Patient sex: F
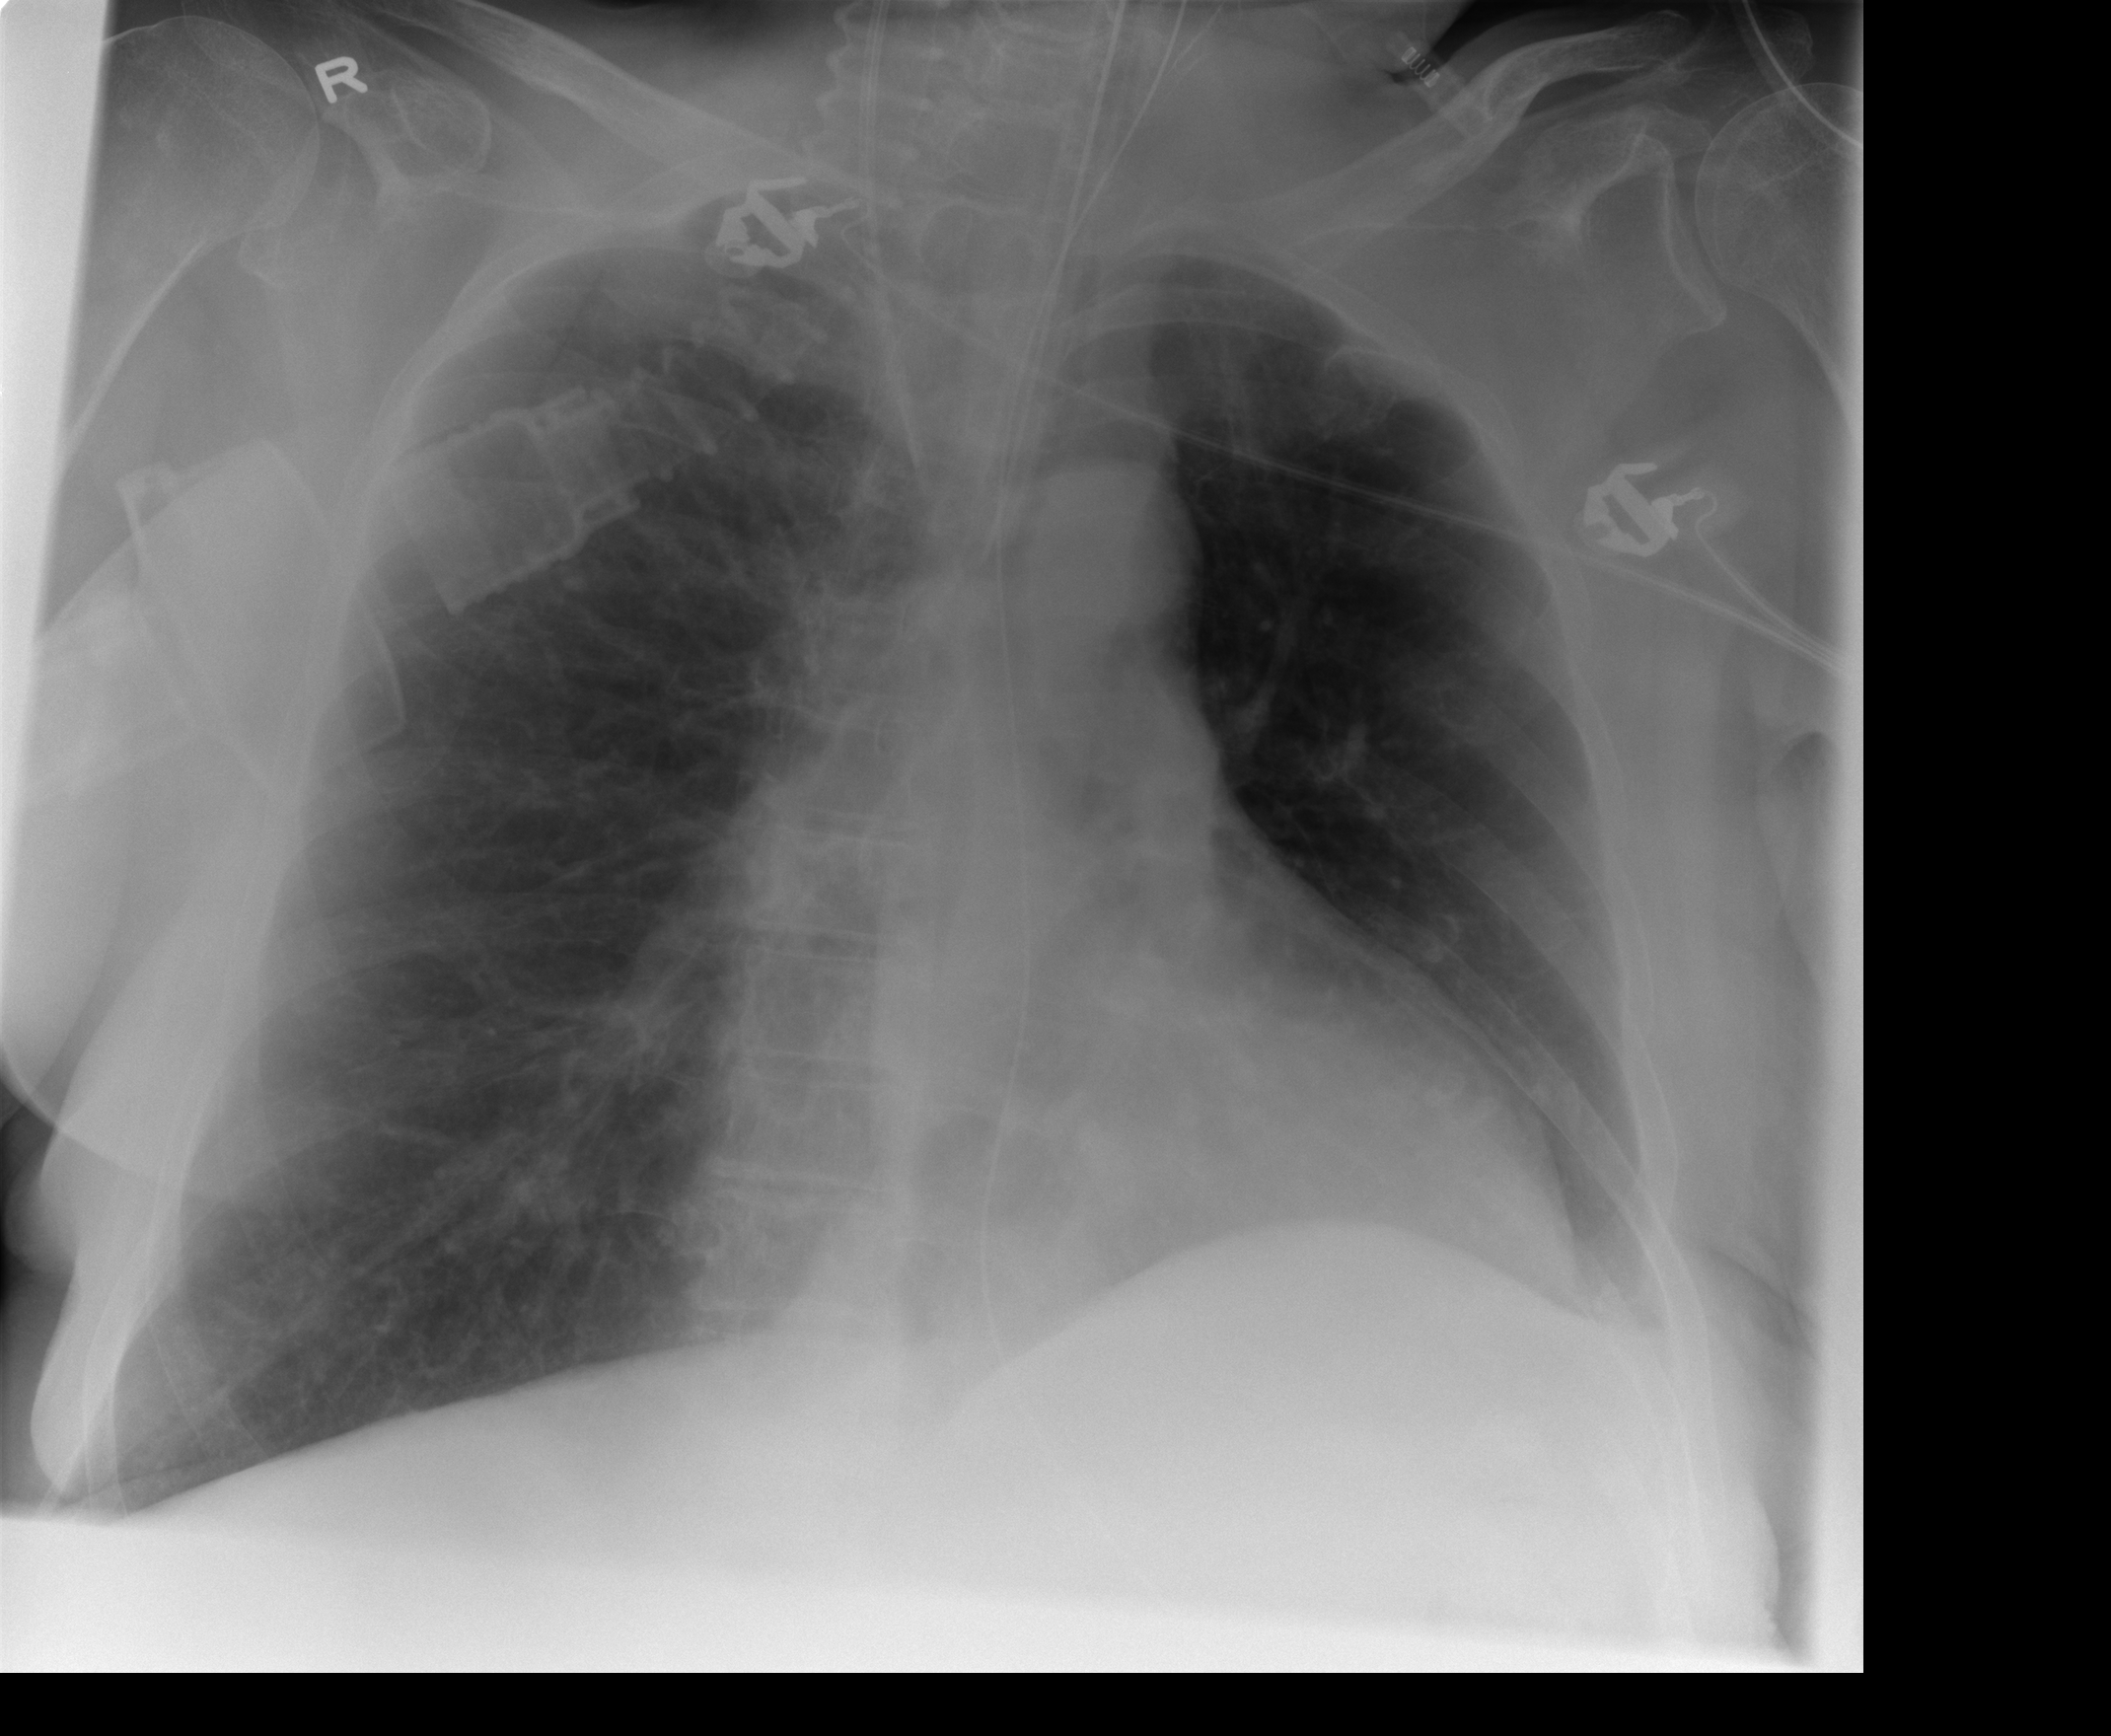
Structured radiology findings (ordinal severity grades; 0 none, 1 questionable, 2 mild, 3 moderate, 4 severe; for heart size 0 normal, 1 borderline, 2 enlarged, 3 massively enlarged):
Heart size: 2
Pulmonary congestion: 0
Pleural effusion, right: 0
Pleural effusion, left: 1
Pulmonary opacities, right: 0
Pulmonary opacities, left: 0
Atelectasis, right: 0
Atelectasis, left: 0